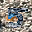
Label: 5